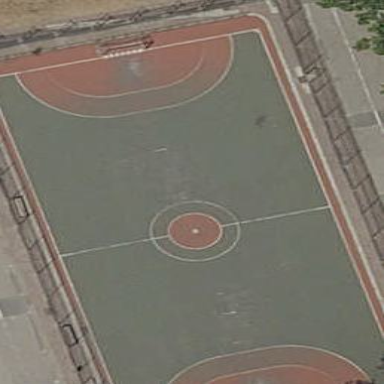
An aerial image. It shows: Paved soccer pitch for leisure land.